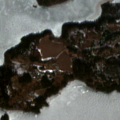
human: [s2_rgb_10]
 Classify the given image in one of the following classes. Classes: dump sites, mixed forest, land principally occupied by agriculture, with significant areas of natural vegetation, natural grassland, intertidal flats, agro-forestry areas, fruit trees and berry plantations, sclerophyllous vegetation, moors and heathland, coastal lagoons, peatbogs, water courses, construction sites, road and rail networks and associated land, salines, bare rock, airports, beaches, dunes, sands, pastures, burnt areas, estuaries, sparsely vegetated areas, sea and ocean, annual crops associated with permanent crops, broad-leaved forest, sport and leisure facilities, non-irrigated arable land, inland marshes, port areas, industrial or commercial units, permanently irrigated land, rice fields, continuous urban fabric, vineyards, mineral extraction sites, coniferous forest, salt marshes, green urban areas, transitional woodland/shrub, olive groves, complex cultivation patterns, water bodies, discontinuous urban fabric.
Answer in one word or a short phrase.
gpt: mixed forest, water bodies